Question: How exactly could I add something like  to my website? Using SVG, CSS or HTML. I am unable to find anything similar to this.
P.S Ignore the circle/ring please.
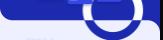
Answer: At least with SVG this is rather easy to achieve using a '<path>' and some <URL>:
'''
<svg viewBox="0 0 100 30">
<path d="M 0,0 100,0 100,30 Q 100,15 50,15 Q 0,15 0,0 Z" style="fill: steelblue;" />
</svg>
'''